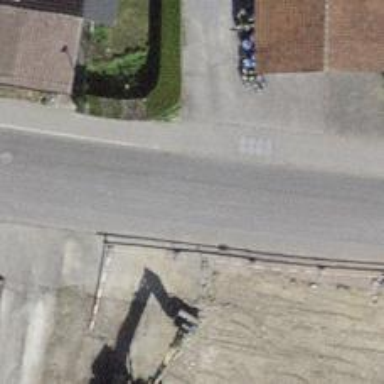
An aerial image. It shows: Residential road with separate sidewalk.